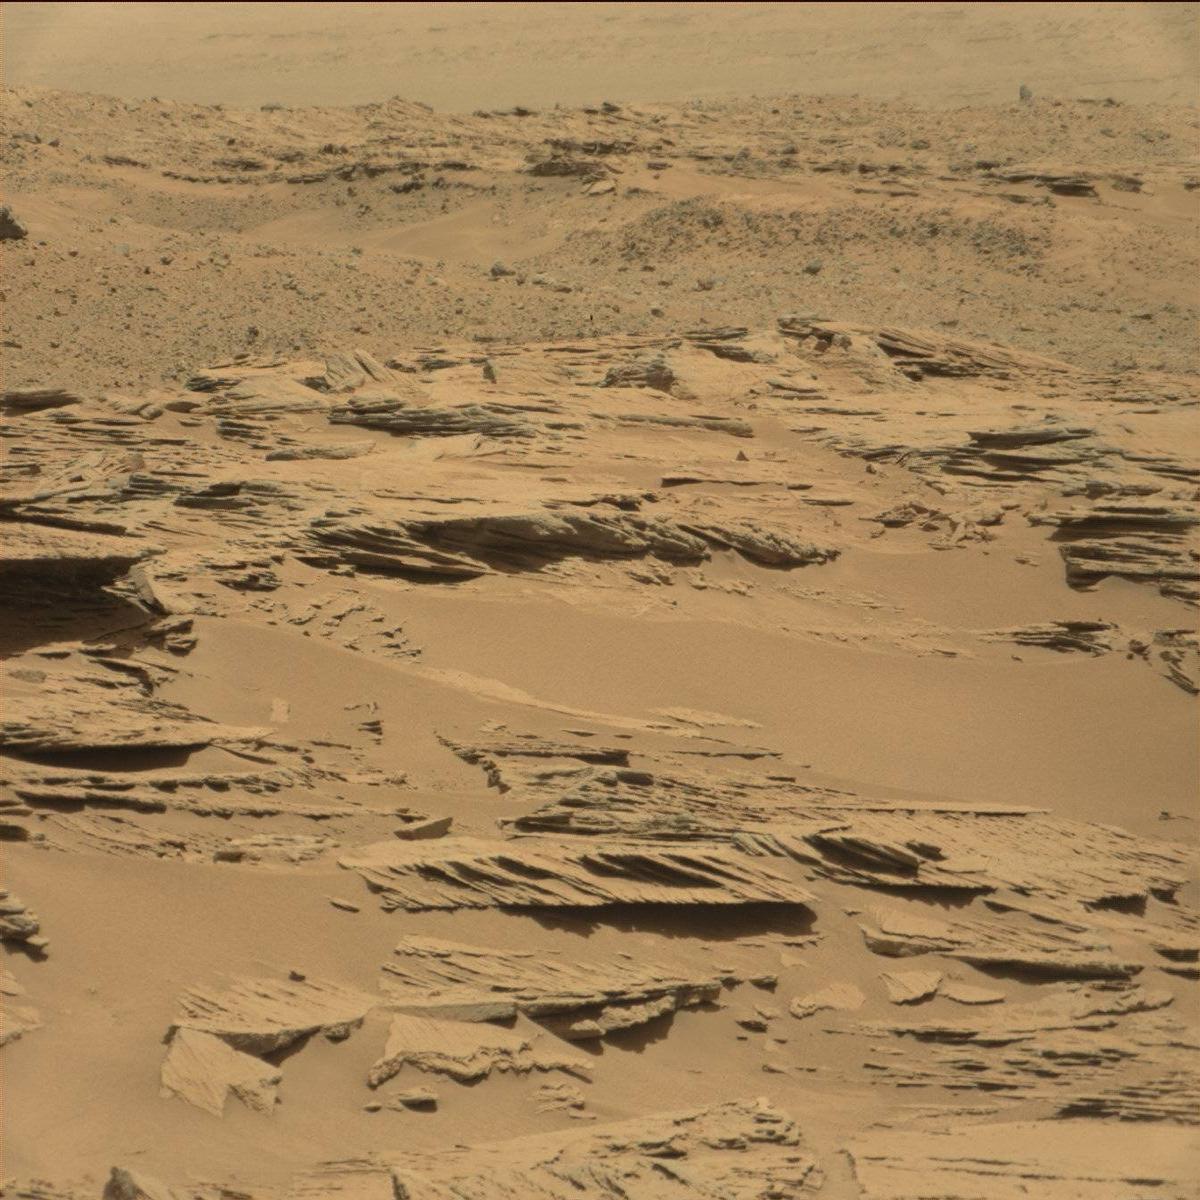
Terrain classes present: Bedrock, Ridge, Sand / Soil